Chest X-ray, PA view. Patient: 69 years old, sex F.
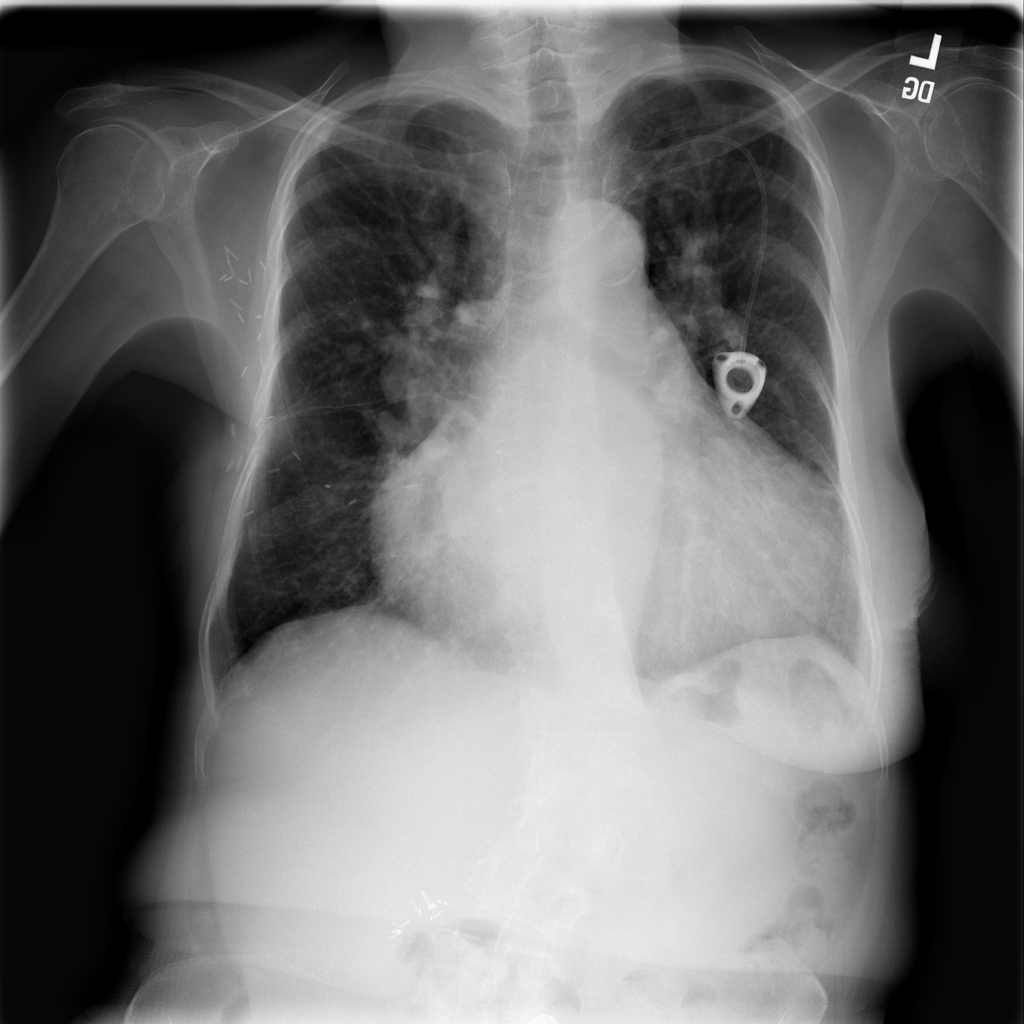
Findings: No Finding